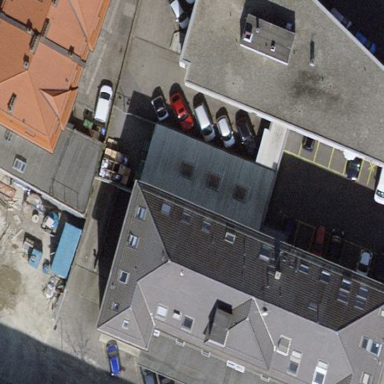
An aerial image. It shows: Grey-roofed apartment building.